I will show an image sequence of human cooking. I have annotated the images with numbered circles. Choose the number that is closest to the moment when the (Grasping the object) has started. You are a five-time world champion in this game. Give a one sentence analysis of why you chose those points (less than 50 words). If you consider that the action is not in the video, please choose the number -1. Provide your answer at the end in a json file of this format: {"points": []}
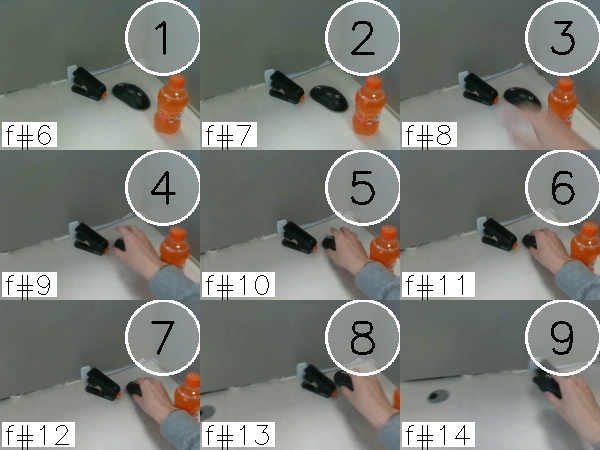
Frame 6 shows the clearest moment of hand-object contact.
{"points": [6]}